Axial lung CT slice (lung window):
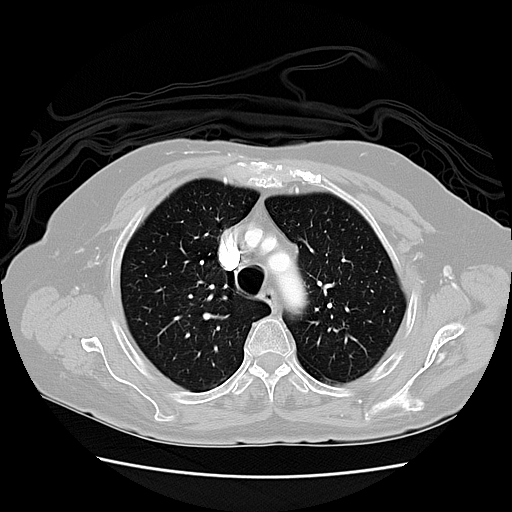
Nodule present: no